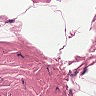
Metastatic tissue present: no